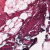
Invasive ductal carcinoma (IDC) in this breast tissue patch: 0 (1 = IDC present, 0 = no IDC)